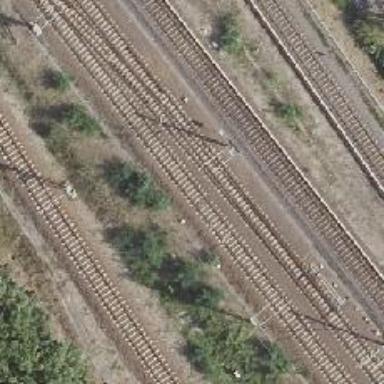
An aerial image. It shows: Railway signal.